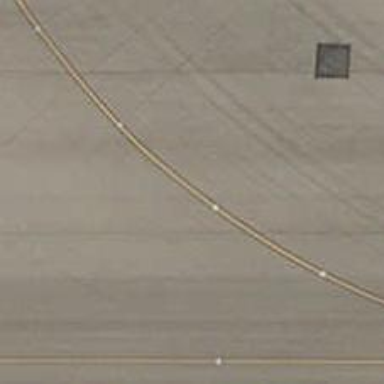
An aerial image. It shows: View of taxiway at the airport.